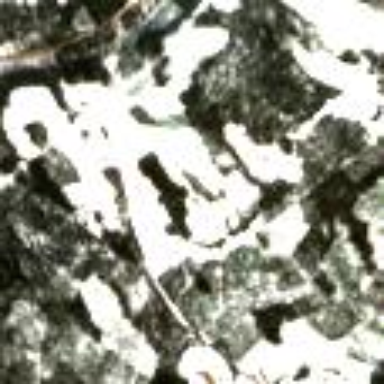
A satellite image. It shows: Woodland with needle-leaved trees.